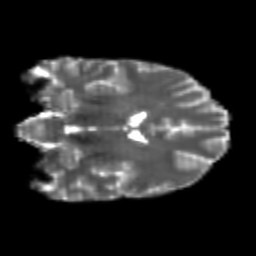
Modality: T2w
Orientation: coronal
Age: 22
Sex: female
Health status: healthy
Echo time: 0.074 s